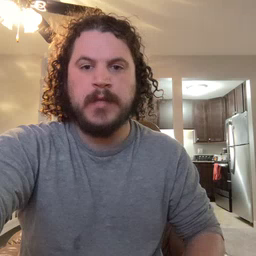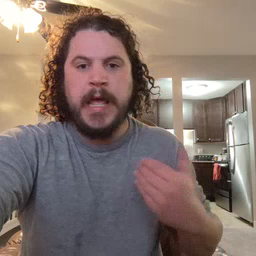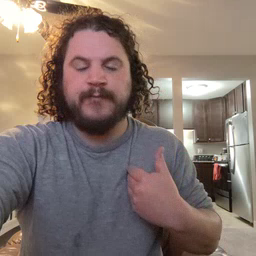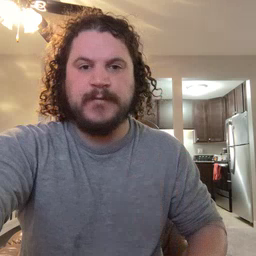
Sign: have